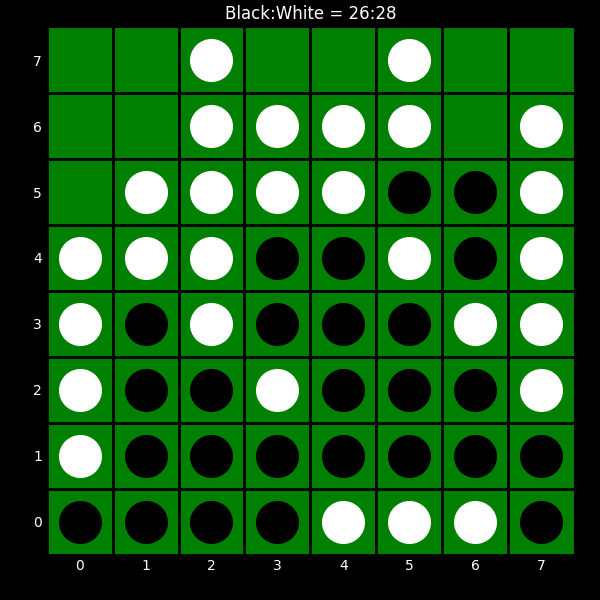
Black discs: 26
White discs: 28